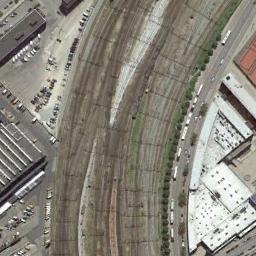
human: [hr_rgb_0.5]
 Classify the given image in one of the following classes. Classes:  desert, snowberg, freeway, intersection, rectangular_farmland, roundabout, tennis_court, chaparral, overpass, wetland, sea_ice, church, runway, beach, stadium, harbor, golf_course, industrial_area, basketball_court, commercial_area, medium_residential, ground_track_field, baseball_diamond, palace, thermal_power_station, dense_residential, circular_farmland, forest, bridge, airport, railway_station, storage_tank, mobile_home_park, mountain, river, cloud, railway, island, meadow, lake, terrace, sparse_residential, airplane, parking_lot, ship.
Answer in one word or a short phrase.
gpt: railway